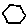
Label: hexagon